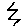
Label: zigzag